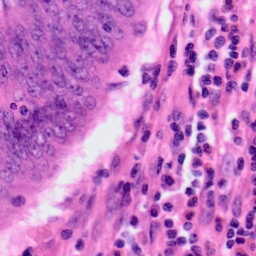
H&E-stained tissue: Colon